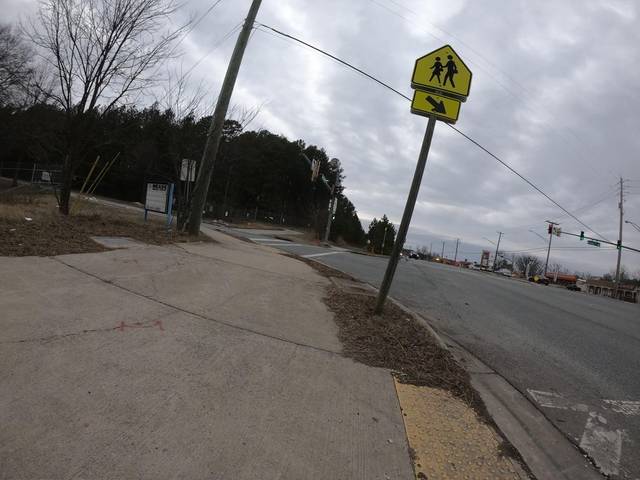
Region: United States
Coordinates: 39.128, -76.736